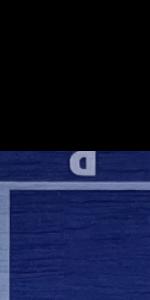
Label: Empty